Question: I'm trying to create a database to manage autobus data

'''
CREATE TABLE Company(
Company_Name VARCHAR(12),
Tel INT,
PRIMARY KEY(Company_Name)
);
CREATE TABLE Line(
ID_Line VARCHAR(3),
NCompany_Name VARCHAR(12),
Desc TEXT,
PRIMARY KEY(ID_Line, Company_Name),
FOREIGN KEY (Company_Name) REFERENCES Company(Company_Name)
);
CREATE TABLE Stop(
ID_Stop VARCHAR(3),
geoLat FLOAT(10,6),
geoLong FLOAT(10,6),
PRIMARY KEY(ID_Stop)
);
CREATE TABLE Make(
ID_Stop VARCHAR(3),
ID_Line VARCHAR(3),
Hour TIME,
PRIMARY KEY(ID_Stop,ID_Line),
FOREIGN KEY (ID_Stop) REFERENCES Stop(ID_Stop),
FOREIGN KEY (ID_Line) REFERENCES Line(ID_Line)
);
'''
The problem is that a bus stops several times at the same stop in different hours, how could I store this information avoiding redundancy?
'''
Id_Line = 1
ID_Stop = 1
Hour = 4:50
'''
Than
'''
Id_Line = 1
ID_Stop = 1
Hour = 5:20
'''
but this isn't possible, I thought of adding another field (autoincrement) called ID but I didn't know if it was the best solution. What could you advice?
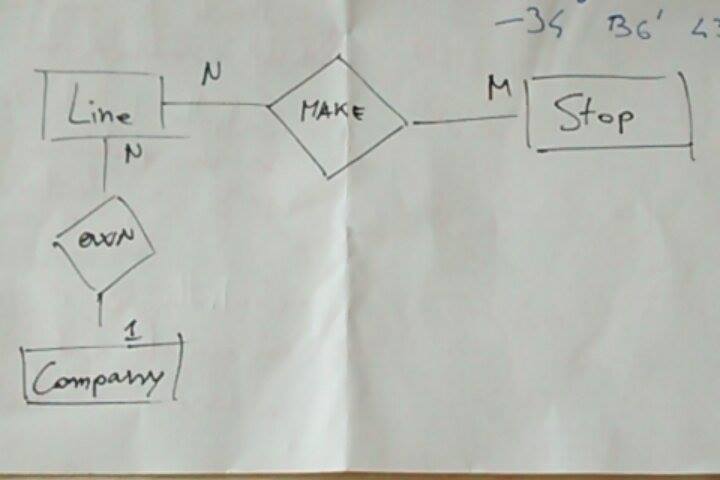
Answer: You are interested in the predicate "[ID_Line] makes a stop at [Id_Stop] at time [Hour]". Table Make as defined will do to hold the rows that make that true. Its only candidate key (hence primary key) is (ID_Stop,ID_Line,Hour) since no other subset of columns is unique. Your diagram should include Hour (according to whatever diagramming conventions you are using). There is no particular benefit to an ID for either (ID_Stop,ID_Line) pairs (which wouldn't identify rows of Make, but line-stop pairs that are ever stopped at) or (ID_Stop,ID_Line,Hour) triplets.
> The problem is that a bus stops several times at the same stop in
different hours, how could I store this information avoiding
redundancy?
There is no such problem. A subrow can appear more than once in a table whether or not there is "redundancy". (Whatever you think that means. Although one can replace that appear multiple times by ids plus another table, then one needs more for the same query result. See <URL>